Question: Can anyone tell me how I can create a custom rounded button in Android (like the one you see in the middle of the picture)?

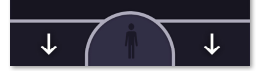
Answer: 'View' on Android is a rectangle. Considering your picture, let's take a look at the 'Views' (the lines represent 'View' bounds):

The trick is that the big round 'Button' in the middle simply overlaps the other two in some particular 'Layout'. I've quickly tested this assumption and was able to achieve pretty much the same result, here's a screenshot illustrating how this can be done quite easily: